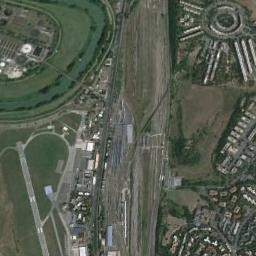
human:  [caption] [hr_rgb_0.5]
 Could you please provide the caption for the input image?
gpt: The railway station with lots of railways is surrounded by some other buildings and lawns .

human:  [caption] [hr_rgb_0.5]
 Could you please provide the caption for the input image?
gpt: There is a railway station under construction in a good environment .

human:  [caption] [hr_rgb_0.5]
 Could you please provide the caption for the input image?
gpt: The railway station is next to some buildings and grass .

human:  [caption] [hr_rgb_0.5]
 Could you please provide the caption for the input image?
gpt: Numerous buildings of different shapes and sizes are beside the railway station .

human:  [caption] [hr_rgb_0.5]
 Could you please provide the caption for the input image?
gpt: There are some green meadows and buildings around the railway station .